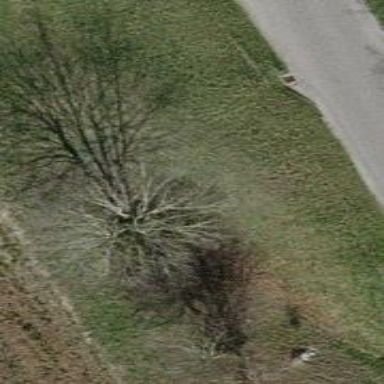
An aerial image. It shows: Beautiful tree in nature.